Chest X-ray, AP view. Patient: 32 years old, sex M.
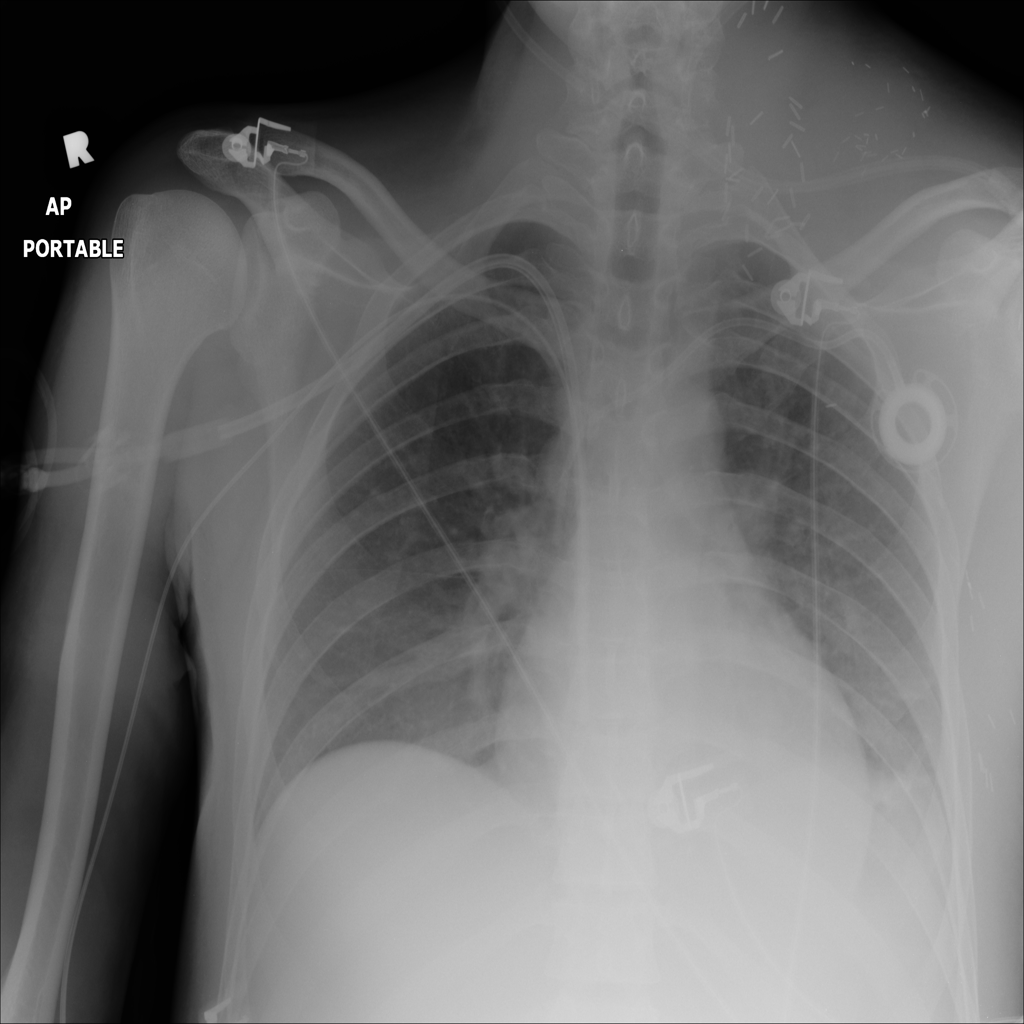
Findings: Atelectasis